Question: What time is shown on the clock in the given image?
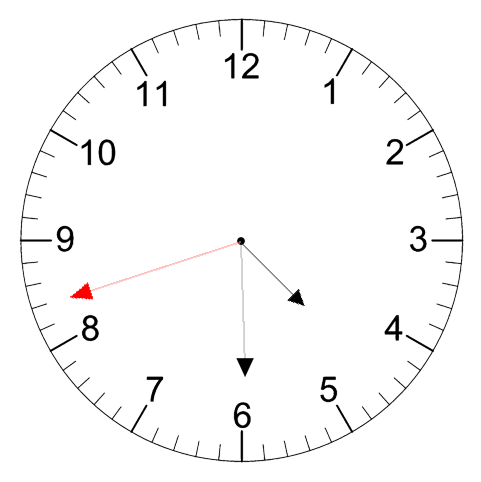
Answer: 04:29:42